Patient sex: F
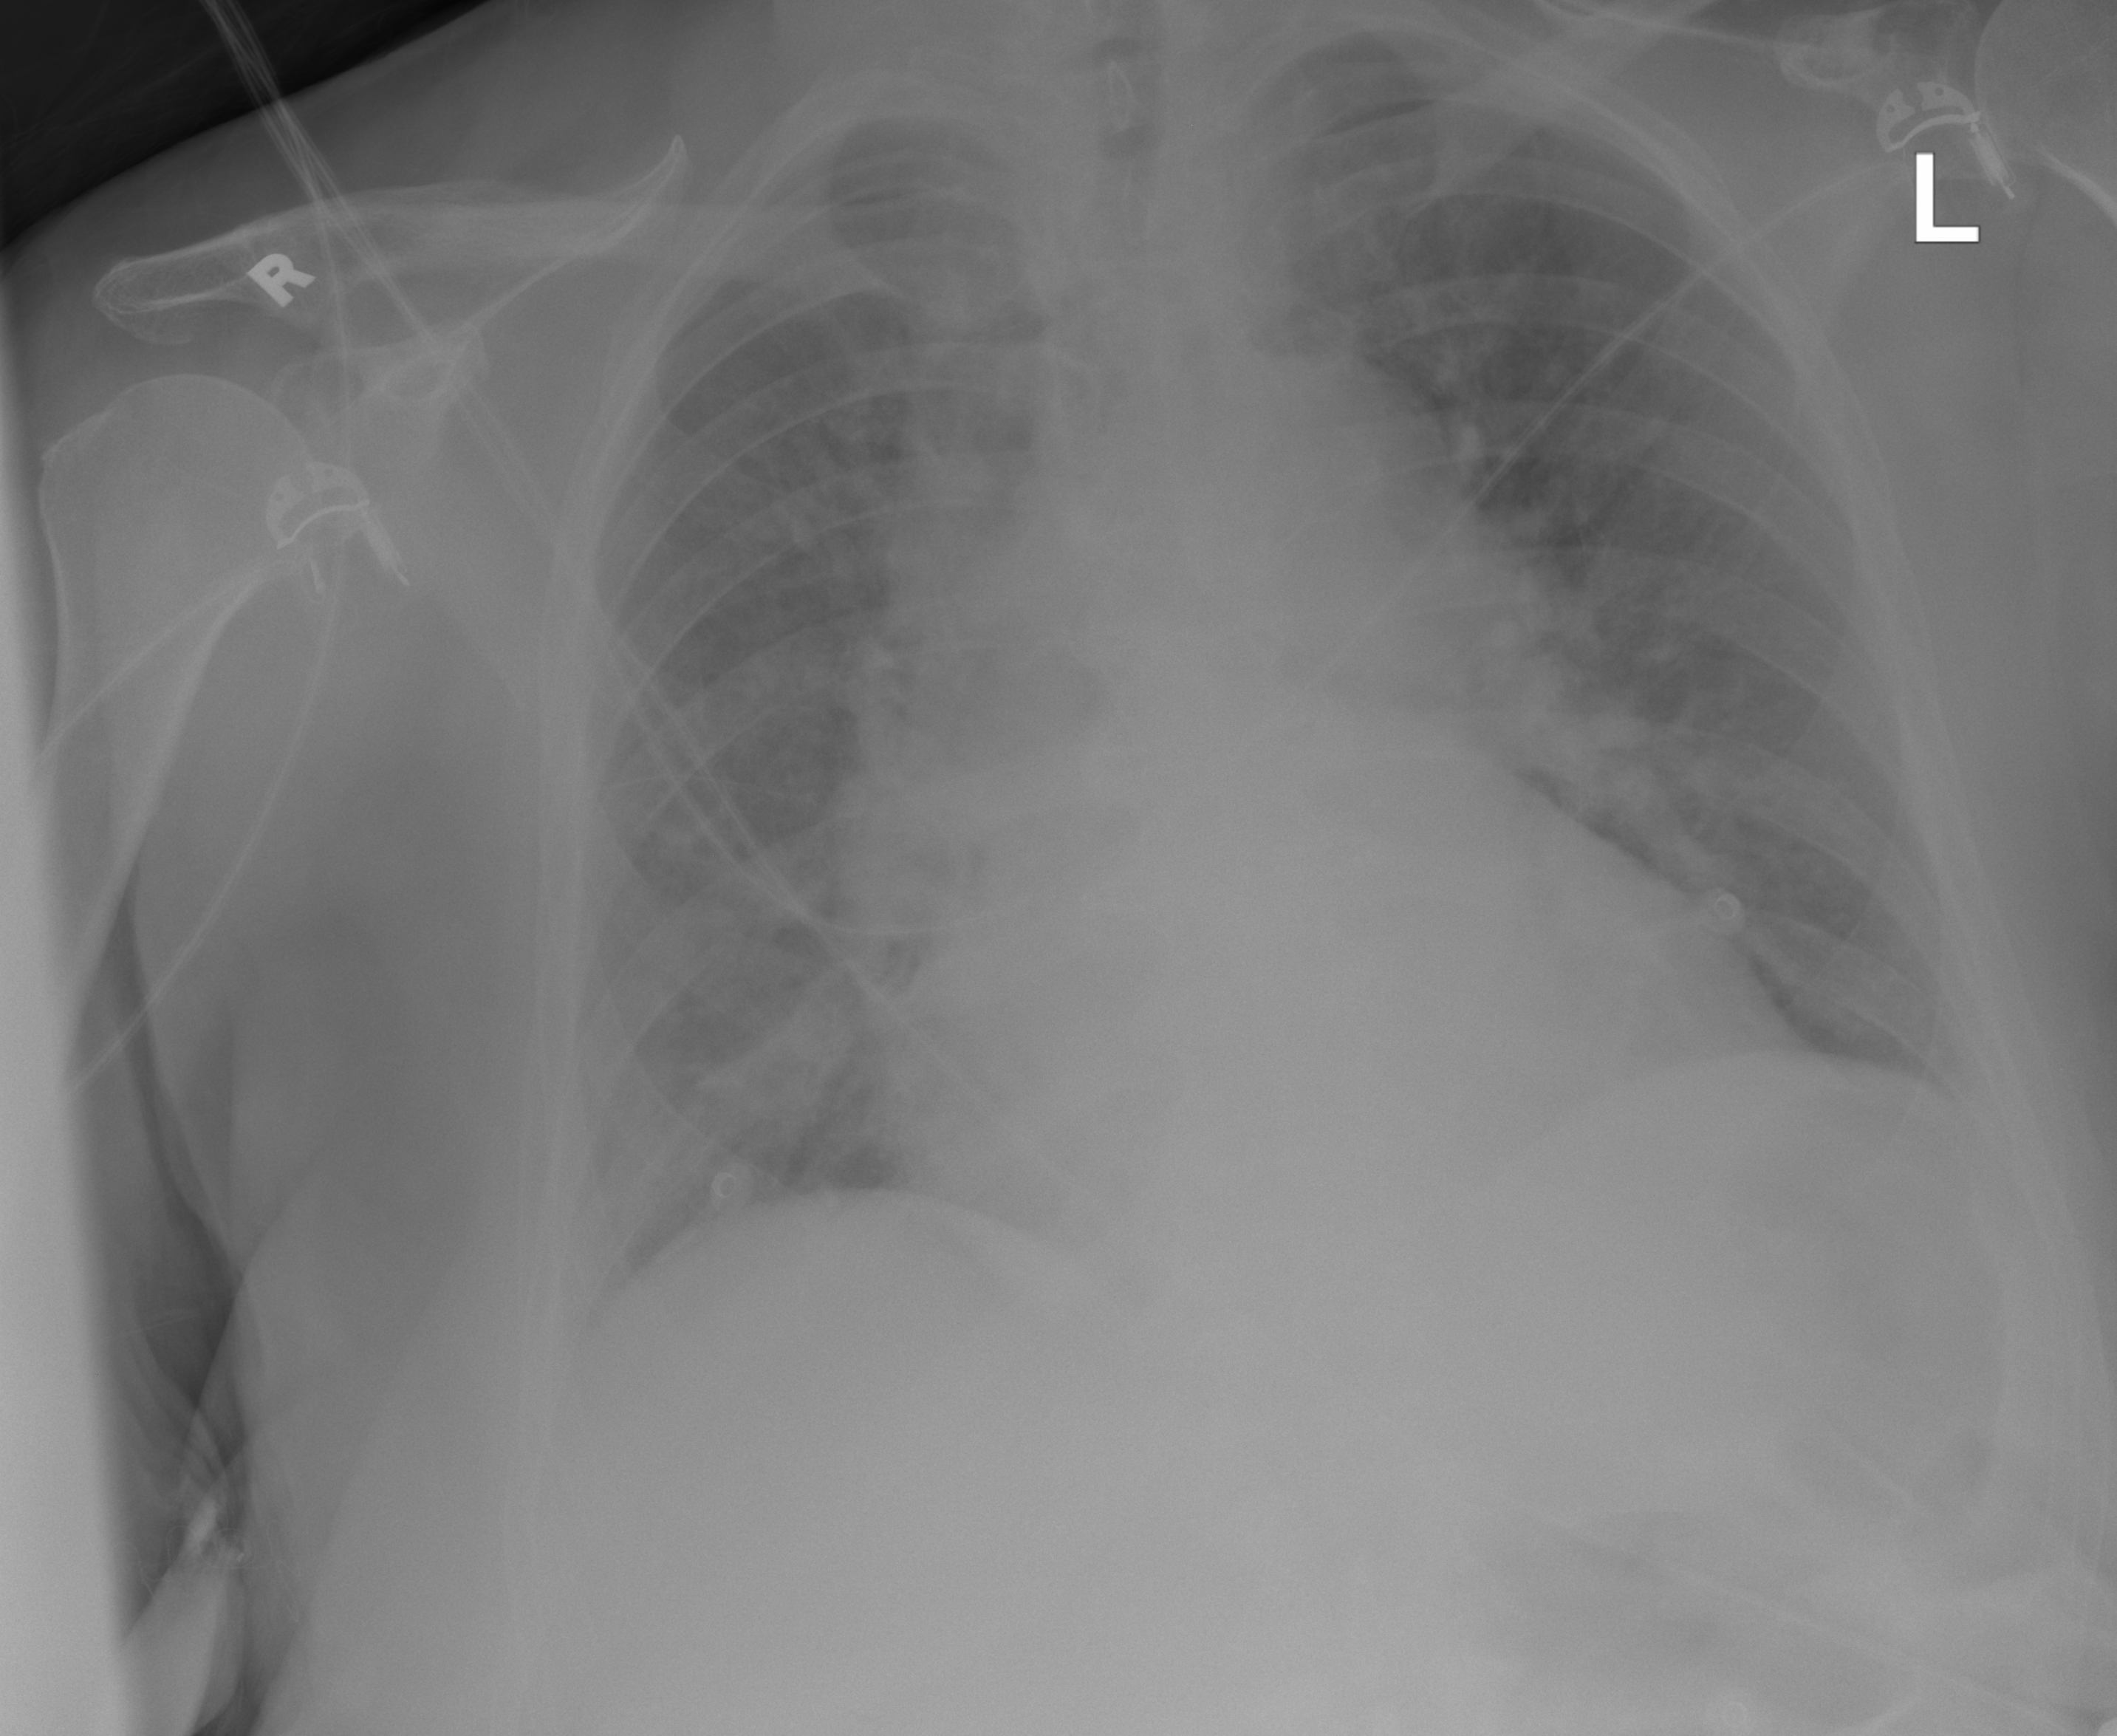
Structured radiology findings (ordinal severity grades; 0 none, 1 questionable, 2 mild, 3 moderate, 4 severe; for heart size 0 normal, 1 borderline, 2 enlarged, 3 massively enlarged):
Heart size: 1
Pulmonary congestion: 3
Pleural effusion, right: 0
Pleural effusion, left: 0
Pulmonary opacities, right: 0
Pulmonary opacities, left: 0
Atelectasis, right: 0
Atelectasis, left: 0